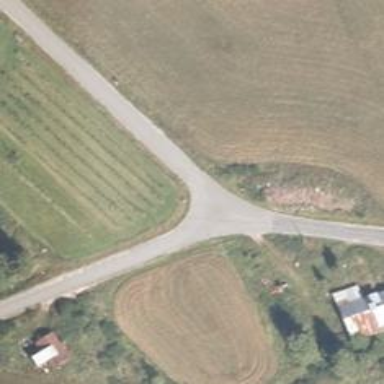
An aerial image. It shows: Tertiary road.